四年级 · 算术
0.845 保留两位小数约是 ( ), 精确到十分位约是( )。
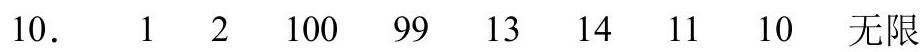
答案: 解$0.85 \quad 0.8$

【分析】保留两位小数也就是去掉百分位后面的尾数, 对千分位上的数进行四舍五入; 精确到十分位也就是去掉十分位后面的尾数, 对百分位上的数进行四舍五入。

【详解】 0.845 保留两位小数约是 0.85 , 精确到十分位约是 0.8 。

【点晴】熟练掌握小数近似数求法是解答本题的关键。

【分析】1.8 介于两个相邻的整数 1 和 2 之间, 即 $1<1.8<2$;

99.9 介于两个相邻的整数 99 和 100 之间, 即 $100>99.9>99$;

13.05 介于两个相邻的整数 13 和 14 之间, 即 $13<13.05<14$;